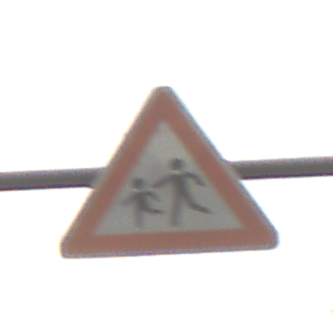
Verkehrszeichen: KinderRechts
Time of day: MorningAfternoon
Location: Outdoor (Nature)
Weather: Overcast
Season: NotSpecified
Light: Natural